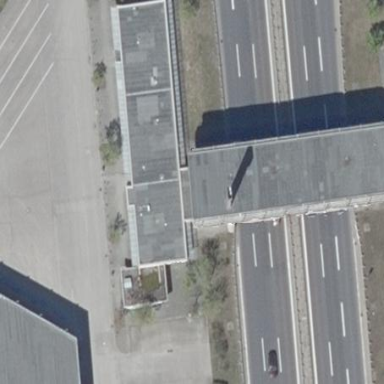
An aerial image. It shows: Historic building that is also bridge.